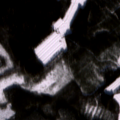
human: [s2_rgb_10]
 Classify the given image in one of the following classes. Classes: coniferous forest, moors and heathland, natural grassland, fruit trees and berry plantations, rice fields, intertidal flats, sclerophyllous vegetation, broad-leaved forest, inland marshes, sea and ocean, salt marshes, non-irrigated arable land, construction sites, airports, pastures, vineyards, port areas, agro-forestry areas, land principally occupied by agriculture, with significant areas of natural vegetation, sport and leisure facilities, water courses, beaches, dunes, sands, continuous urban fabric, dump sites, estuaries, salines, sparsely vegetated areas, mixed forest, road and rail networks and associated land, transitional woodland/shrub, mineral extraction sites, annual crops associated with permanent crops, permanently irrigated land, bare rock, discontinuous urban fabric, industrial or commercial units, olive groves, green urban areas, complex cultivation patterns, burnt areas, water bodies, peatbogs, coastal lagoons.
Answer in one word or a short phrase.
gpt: non-irrigated arable land, coniferous forest, mixed forest, transitional woodland/shrub